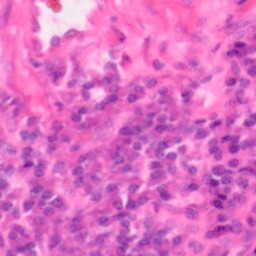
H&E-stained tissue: Colon